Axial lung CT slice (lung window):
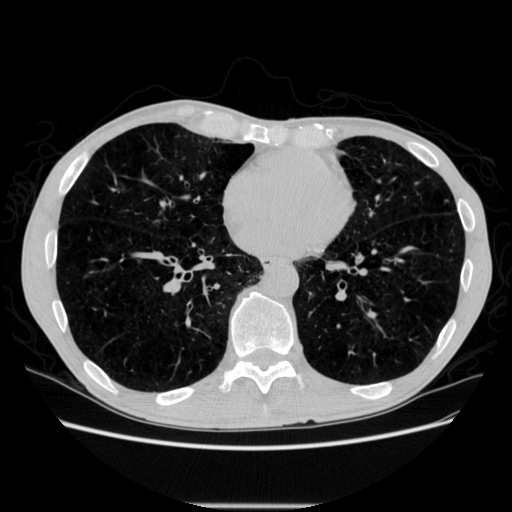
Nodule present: no